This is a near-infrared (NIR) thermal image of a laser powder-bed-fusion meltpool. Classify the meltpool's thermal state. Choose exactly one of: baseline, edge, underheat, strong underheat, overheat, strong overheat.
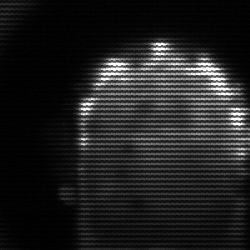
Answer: baseline